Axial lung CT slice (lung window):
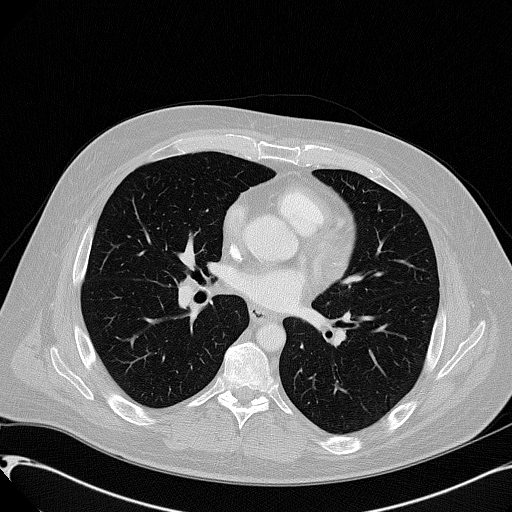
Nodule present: no